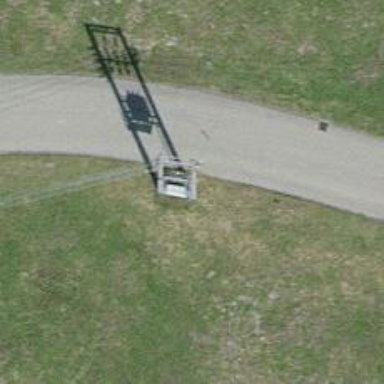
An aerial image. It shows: Minor power line.